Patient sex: M
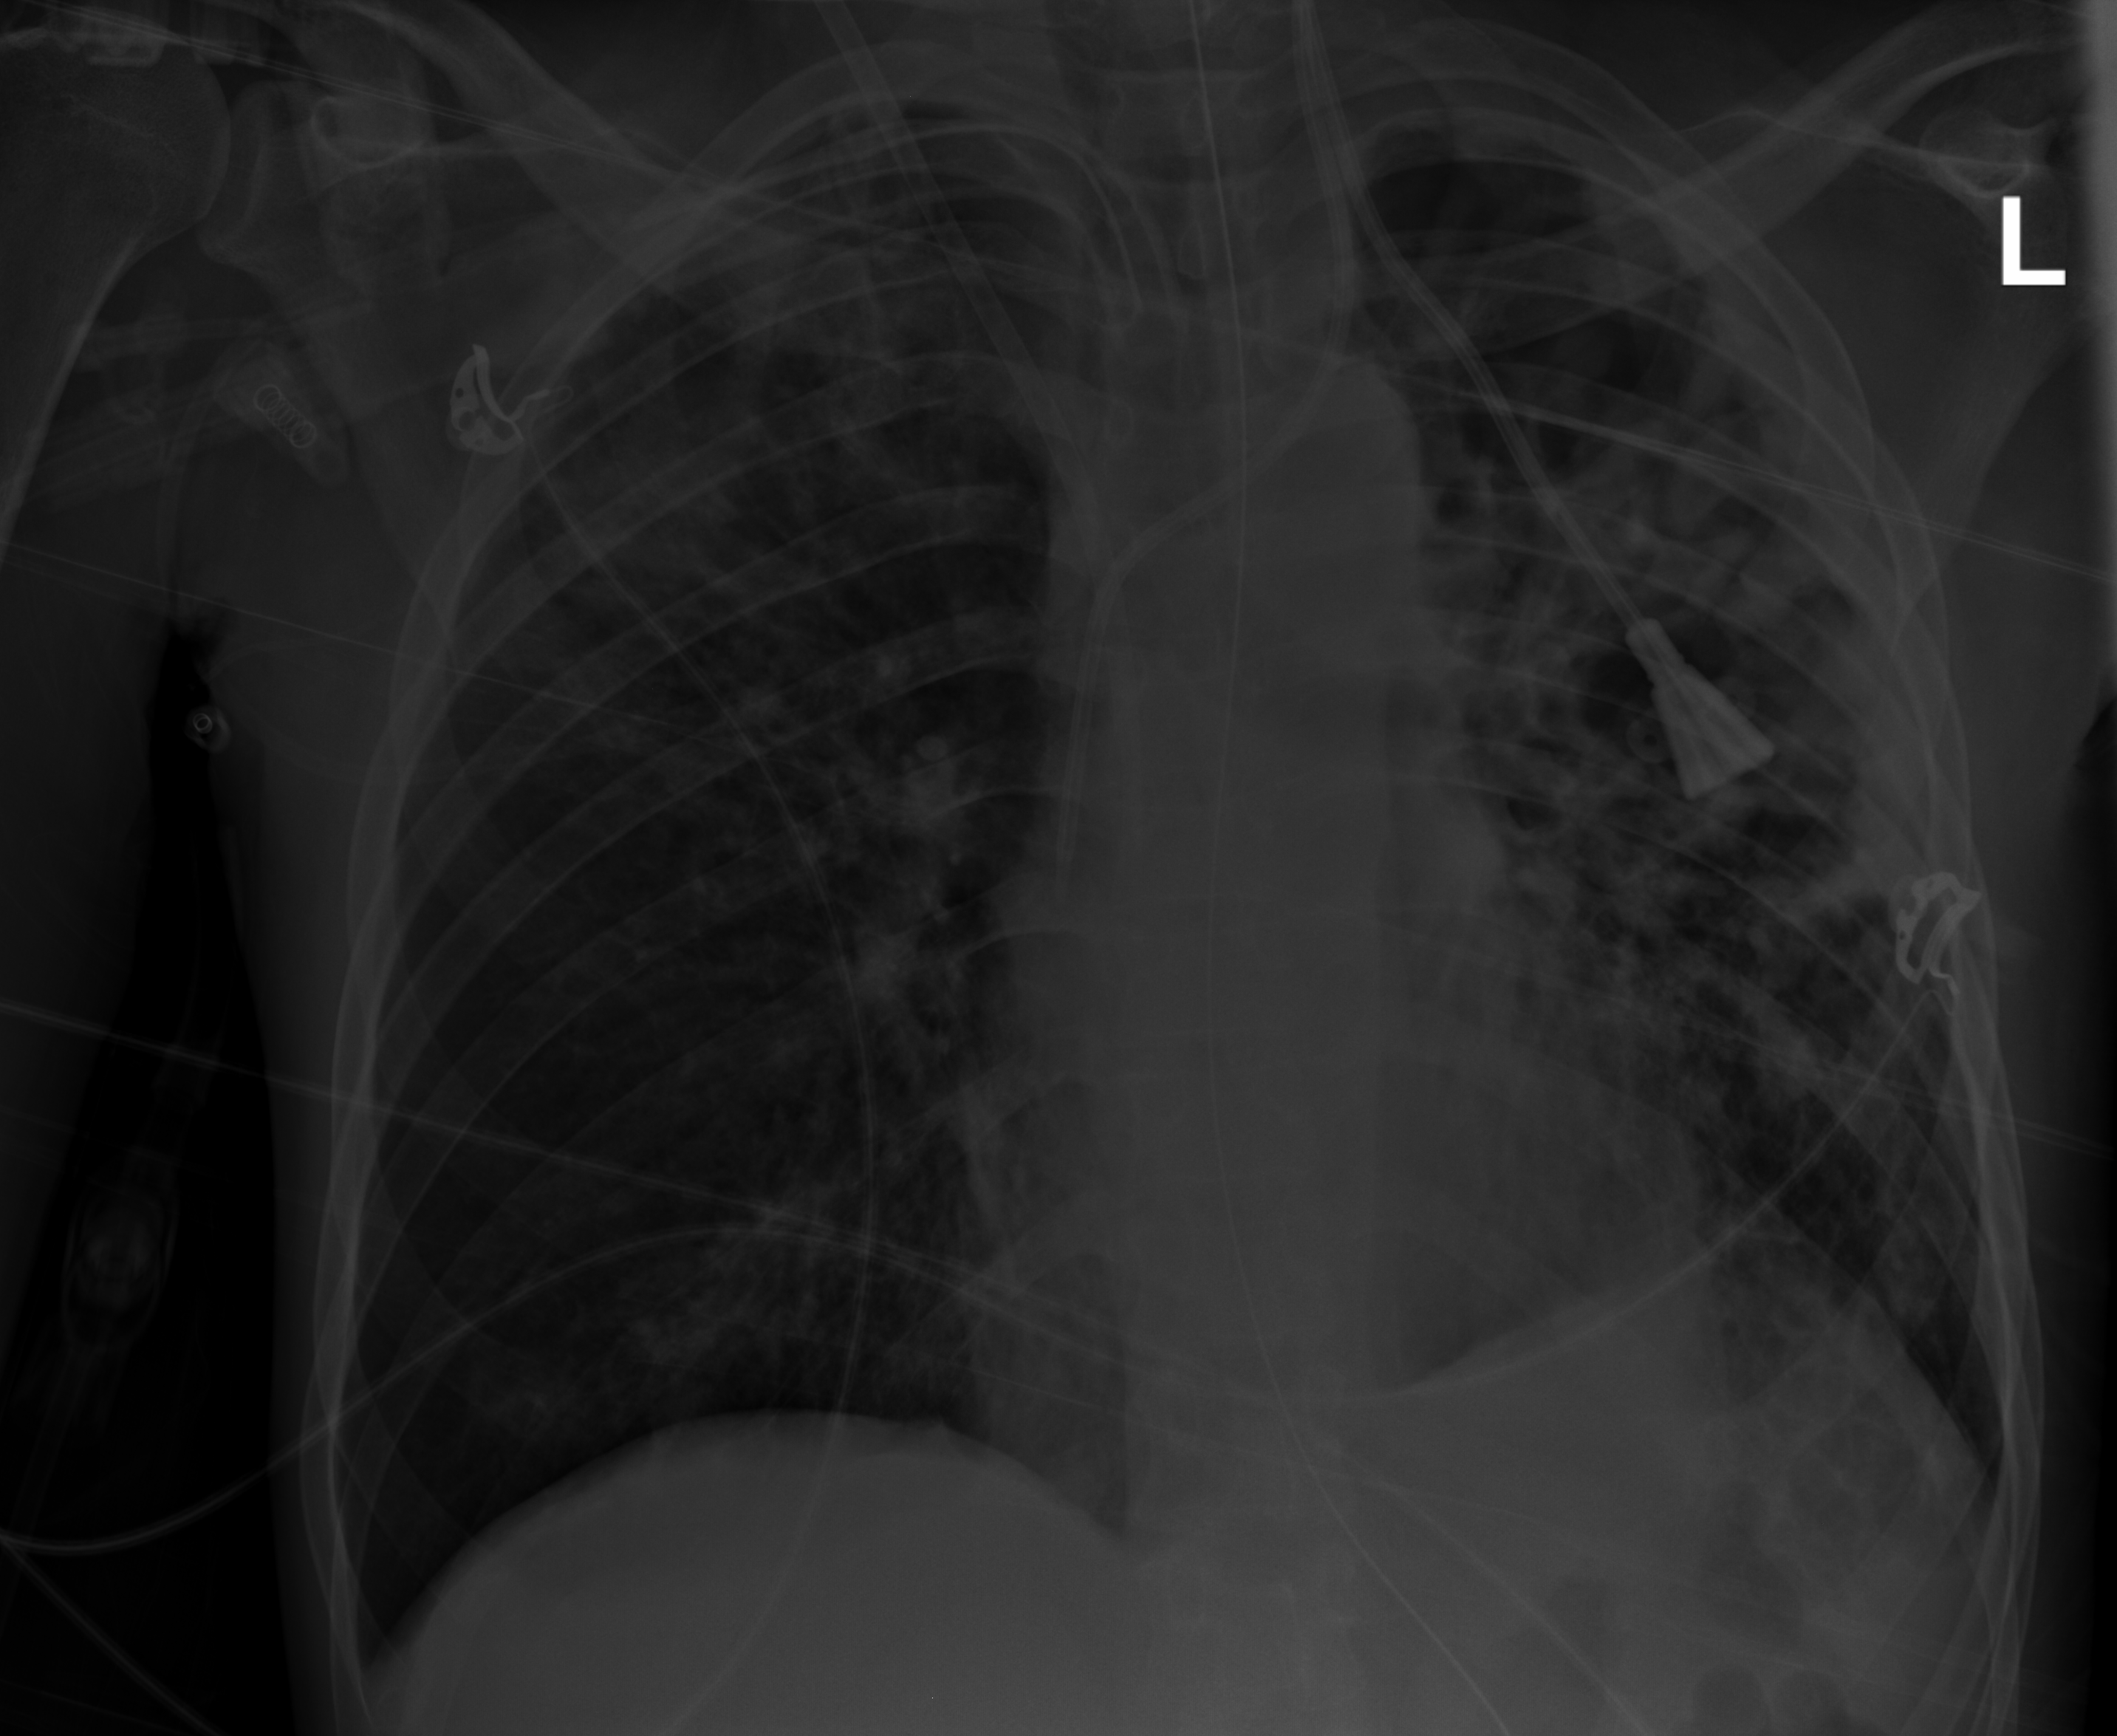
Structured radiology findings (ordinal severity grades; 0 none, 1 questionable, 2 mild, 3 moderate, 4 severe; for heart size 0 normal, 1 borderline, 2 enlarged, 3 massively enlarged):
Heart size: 0
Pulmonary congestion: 2
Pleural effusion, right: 0
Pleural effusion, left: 0
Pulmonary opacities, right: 2
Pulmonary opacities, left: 3
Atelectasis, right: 2
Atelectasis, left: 3